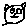
Label: cat